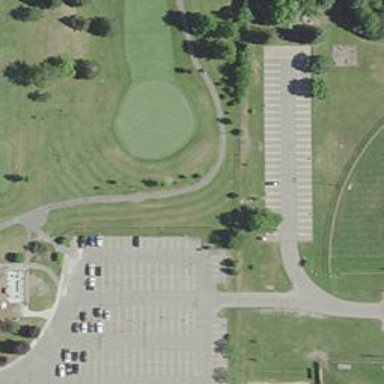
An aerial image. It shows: Path for golf carts.